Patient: sex F, age 69
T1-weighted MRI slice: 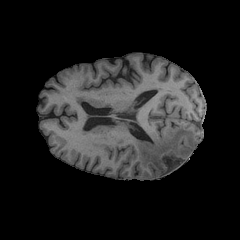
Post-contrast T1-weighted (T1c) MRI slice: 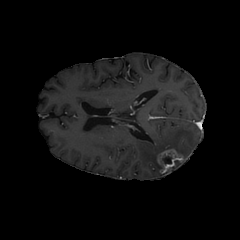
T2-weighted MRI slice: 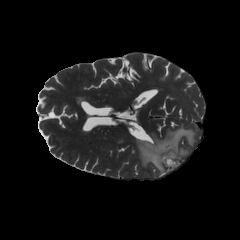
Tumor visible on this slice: yes
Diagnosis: Glioblastoma, IDH-wildtype
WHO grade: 4